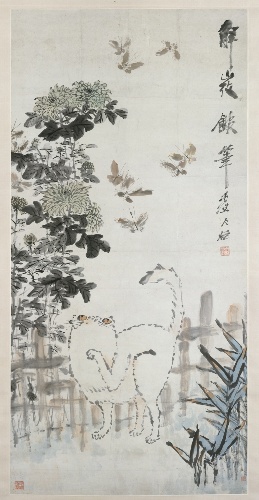
Title: 清  虛谷  蝶貓圖  軸|Cat and Butterfly
Artist: Xugu (Zhu Huairen)
Artist bio: Chinese, 1823–1896
Date: 19th century
Object type: Hanging scroll
Classification: Paintings
Medium: Hanging scroll; ink and color on paper
Culture: China
Period: Qing dynasty (1644–1911)
Dimensions: Image: 52 3/4 × 25 3/4 in. (134 × 65.4 cm)
Overall with mounting: 86 1/4 × 31 3/4 in. (219.1 × 80.6 cm)
Overall with knobs: 86 1/4 in. × 35 5/8 in. (219.1 × 90.5 cm)
Department: Asian Art
Credit line: Gift of Robert Hatfield Ellsworth, in memory of La Ferne Hatfield Ellsworth, 1986
Accession year: 1986
Repository: Metropolitan Museum of Art, New York, NY
Tags: Cats|Butterflies|Flowers